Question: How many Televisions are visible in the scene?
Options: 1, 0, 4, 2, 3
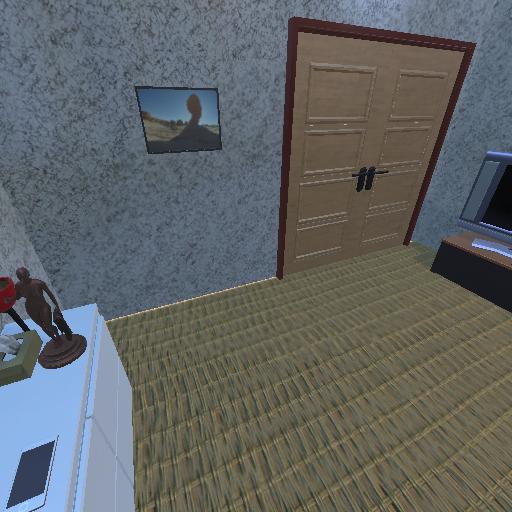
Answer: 1